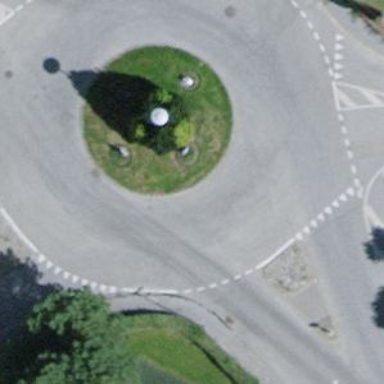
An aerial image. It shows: Roundabout on residential road.